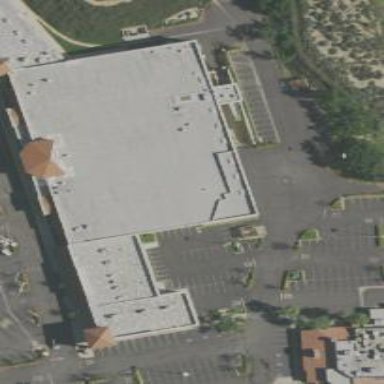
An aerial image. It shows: Building that houses supermarket.